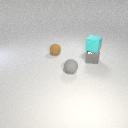
small gray rubber sphere to the right of small brown rubber sphere